Interaction volume radius: 10 \u00c5
Interaction volume height: 40 \u00c5
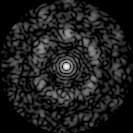
Disorder parameter: 0.709